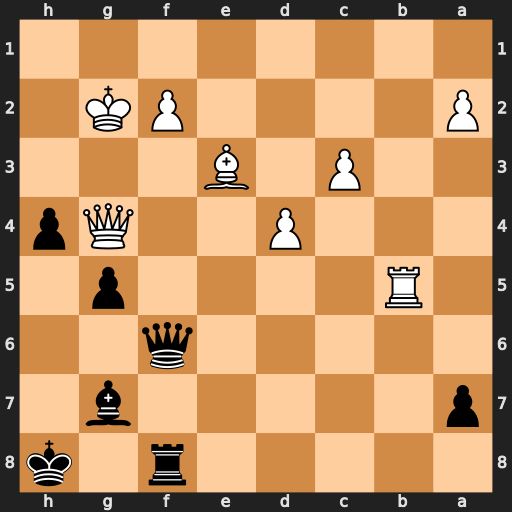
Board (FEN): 5r1k/p5b1/5q2/1R4p1/3P2Qp/2P1B3/P4PK1/8
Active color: b
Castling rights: -
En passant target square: -
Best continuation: Qc6+ d5 Qxb5